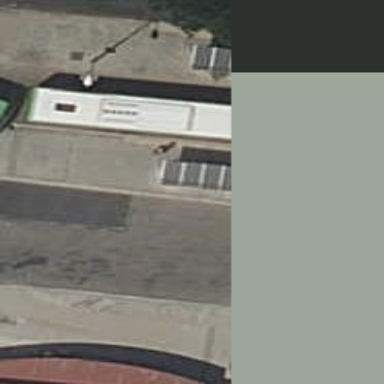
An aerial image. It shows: Bus stop with shelter. It is platform for public transport.